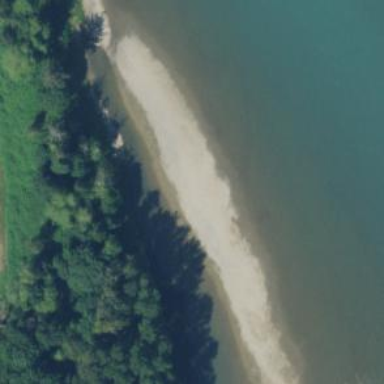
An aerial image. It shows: Scenic beach with natural beauty.